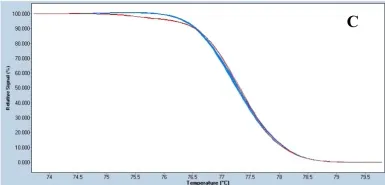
We used capillary electrophoresis to verify the presence of the c.18_28delAGAGAGGCCAA allele. . Although it was difficult to distinguish the results because of this method's lower resolution, amplification of the somatic mutated DNA gives two PCR products.
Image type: chart (chart)